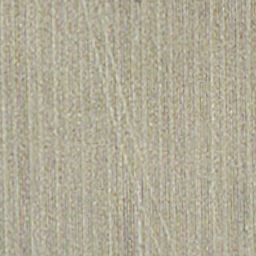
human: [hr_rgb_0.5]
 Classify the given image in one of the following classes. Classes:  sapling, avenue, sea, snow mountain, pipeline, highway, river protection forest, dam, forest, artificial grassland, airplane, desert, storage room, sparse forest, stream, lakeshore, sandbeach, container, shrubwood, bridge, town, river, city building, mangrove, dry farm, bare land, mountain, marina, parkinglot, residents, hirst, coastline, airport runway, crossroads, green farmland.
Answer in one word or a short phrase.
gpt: dry farm